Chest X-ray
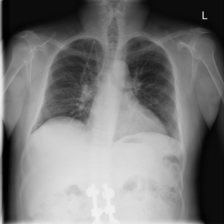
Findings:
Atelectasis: negative
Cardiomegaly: positive
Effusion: negative
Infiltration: negative
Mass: negative
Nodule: negative
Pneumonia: negative
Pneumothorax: negative
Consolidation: negative
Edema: negative
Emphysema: negative
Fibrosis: negative
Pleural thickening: negative
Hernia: negative